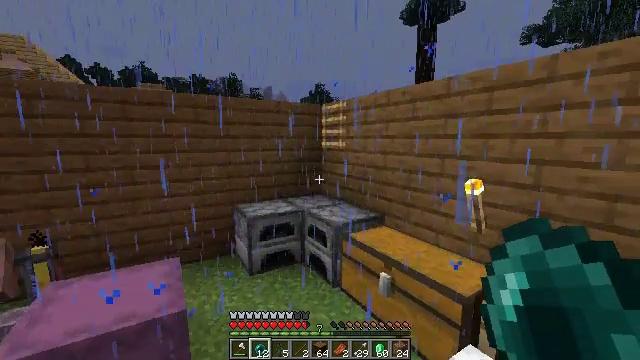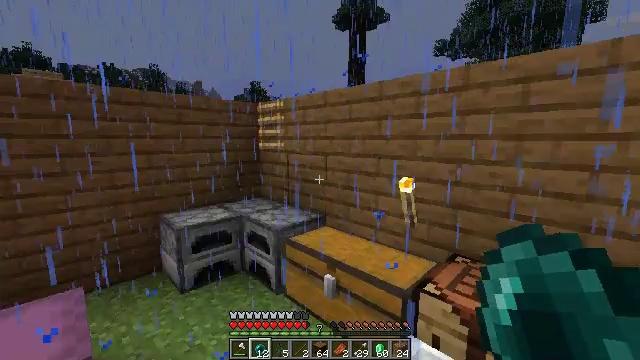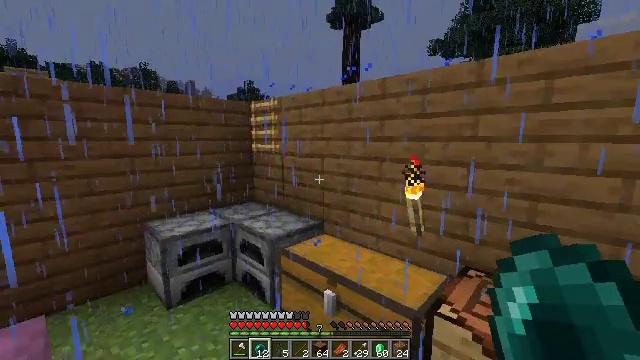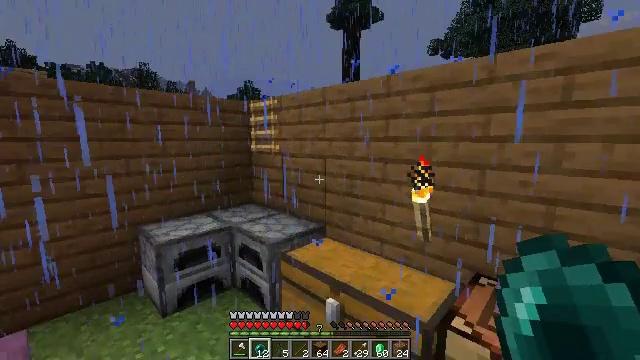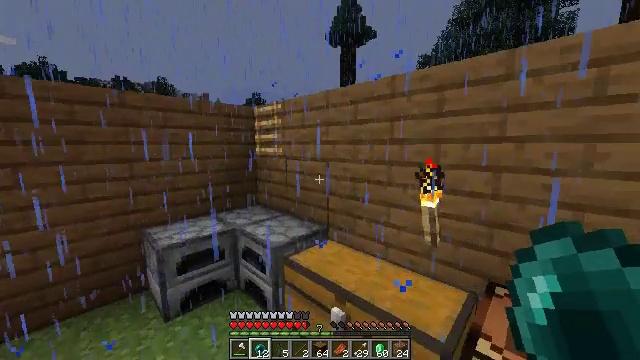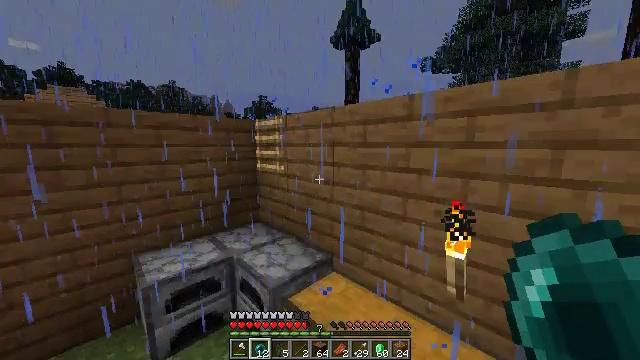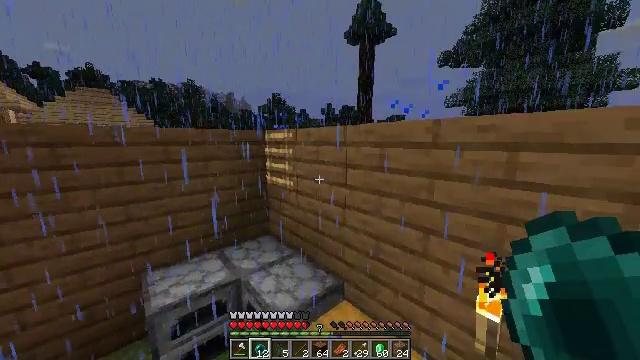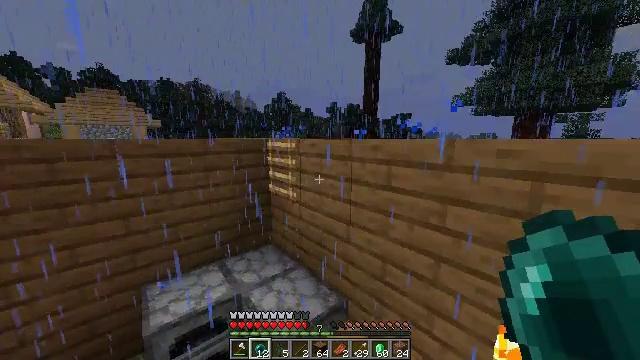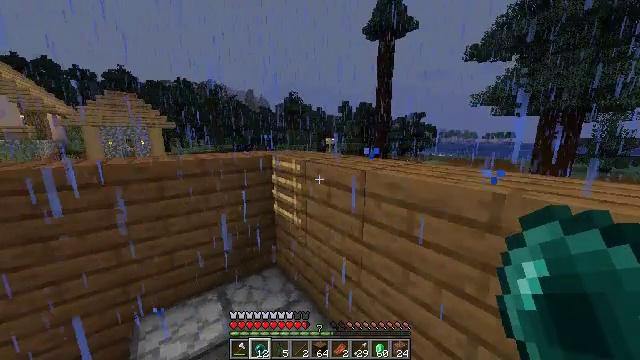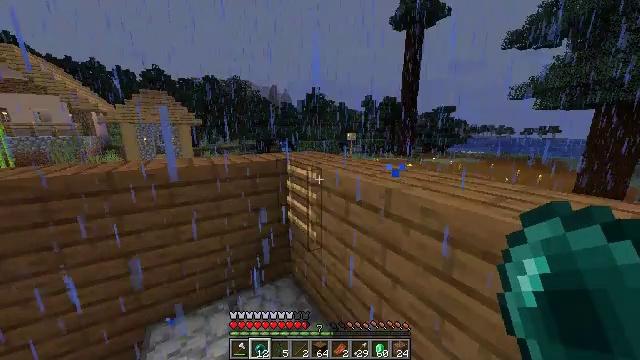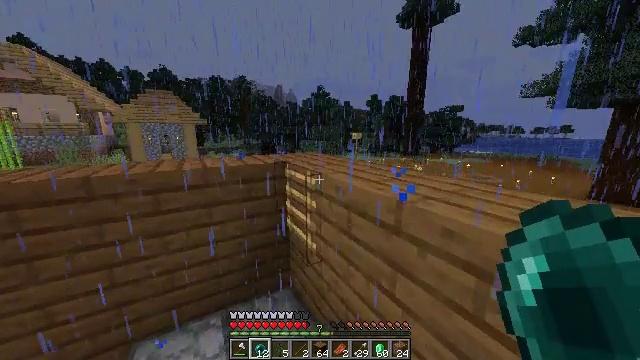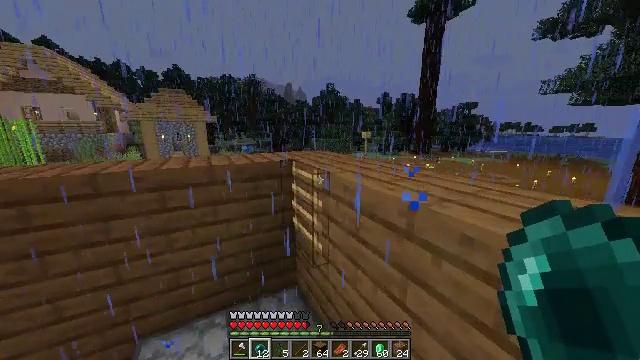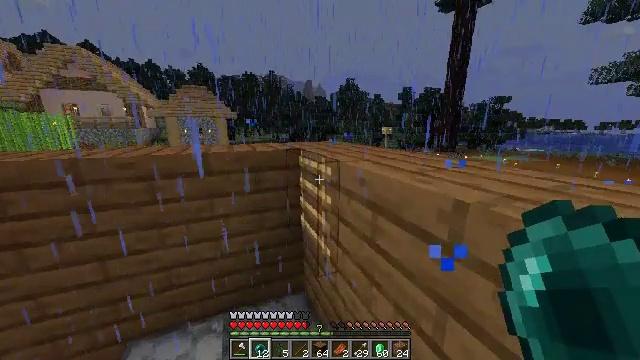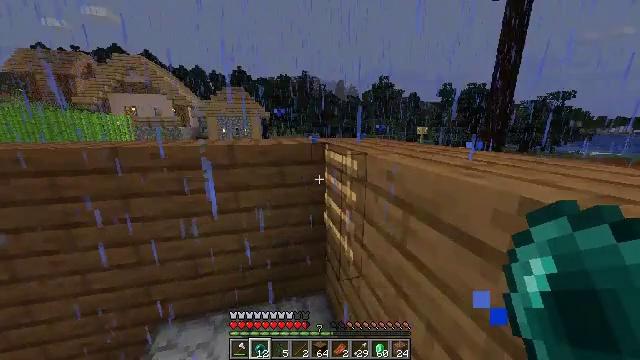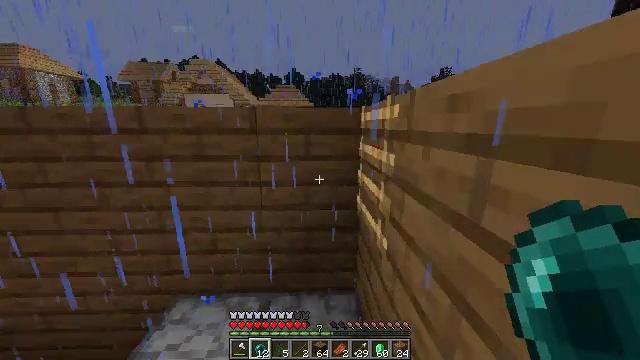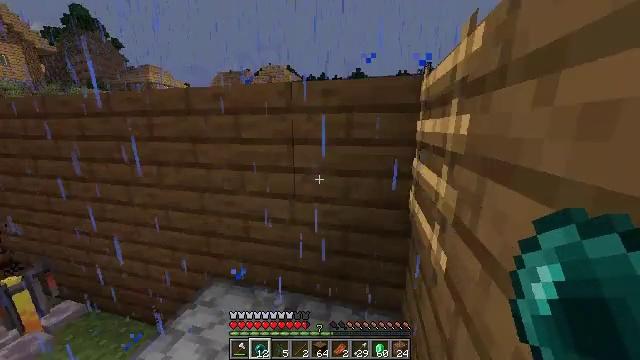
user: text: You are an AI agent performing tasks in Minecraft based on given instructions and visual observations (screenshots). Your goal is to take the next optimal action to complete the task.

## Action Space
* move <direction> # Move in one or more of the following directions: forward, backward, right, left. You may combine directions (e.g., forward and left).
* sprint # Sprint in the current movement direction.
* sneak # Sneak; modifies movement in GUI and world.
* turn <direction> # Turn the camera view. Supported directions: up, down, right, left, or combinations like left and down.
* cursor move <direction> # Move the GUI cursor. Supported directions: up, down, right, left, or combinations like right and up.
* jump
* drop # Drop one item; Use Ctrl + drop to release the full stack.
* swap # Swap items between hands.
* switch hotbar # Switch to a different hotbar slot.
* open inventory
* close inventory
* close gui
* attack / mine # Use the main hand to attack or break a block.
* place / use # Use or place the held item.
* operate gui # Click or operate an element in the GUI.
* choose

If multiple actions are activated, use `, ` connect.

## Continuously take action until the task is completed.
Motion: motion action
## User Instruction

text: Synthesize an ender pearl.
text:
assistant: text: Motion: move forward, turn right
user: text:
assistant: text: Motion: move forward, sprint, turn right
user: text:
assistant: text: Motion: move forward, sprint
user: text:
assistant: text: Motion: move forward, sprint
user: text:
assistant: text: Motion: move forward, sprint, turn left, jump
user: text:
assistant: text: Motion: move forward, sprint, turn left and down, jump
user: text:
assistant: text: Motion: move forward, sprint, turn left, jump
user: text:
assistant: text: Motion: move forward, sprint, turn left, jump
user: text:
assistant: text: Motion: move forward, sprint, turn left and down, jump
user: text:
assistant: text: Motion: move forward, sprint, turn left, jump
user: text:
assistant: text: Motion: move forward, sprint, turn left, jump
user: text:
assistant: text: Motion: move forward, sprint, turn left, jump
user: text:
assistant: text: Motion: move forward, sprint, turn left, jump
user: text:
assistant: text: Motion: move forward, sprint, turn left, jump
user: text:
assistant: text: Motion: move forward, sprint, turn left, jump
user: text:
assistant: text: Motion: move forward, sprint, jump
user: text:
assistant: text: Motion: move forward and move left, sprint, jump
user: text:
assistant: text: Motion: move forward and move left, sprint, jump
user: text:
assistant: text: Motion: move forward and move left, sprint, turn right, jump
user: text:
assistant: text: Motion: move forward, sprint, turn right, jump
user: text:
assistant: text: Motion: move forward, sprint, turn right, jump
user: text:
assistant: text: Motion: move forward, sprint, turn right, jump
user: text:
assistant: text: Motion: move forward, sprint, turn right, jump
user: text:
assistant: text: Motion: move forward, sprint, turn right, jump
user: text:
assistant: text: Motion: move forward, sprint, turn right, jump
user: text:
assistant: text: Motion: move forward, sprint, turn right, jump
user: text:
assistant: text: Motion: move forward, sprint, jump
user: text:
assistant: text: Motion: move forward, sprint, jump
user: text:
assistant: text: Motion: move forward, sprint, turn left and down, jump
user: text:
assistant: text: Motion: move forward, sprint, turn left and down, jump